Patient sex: F
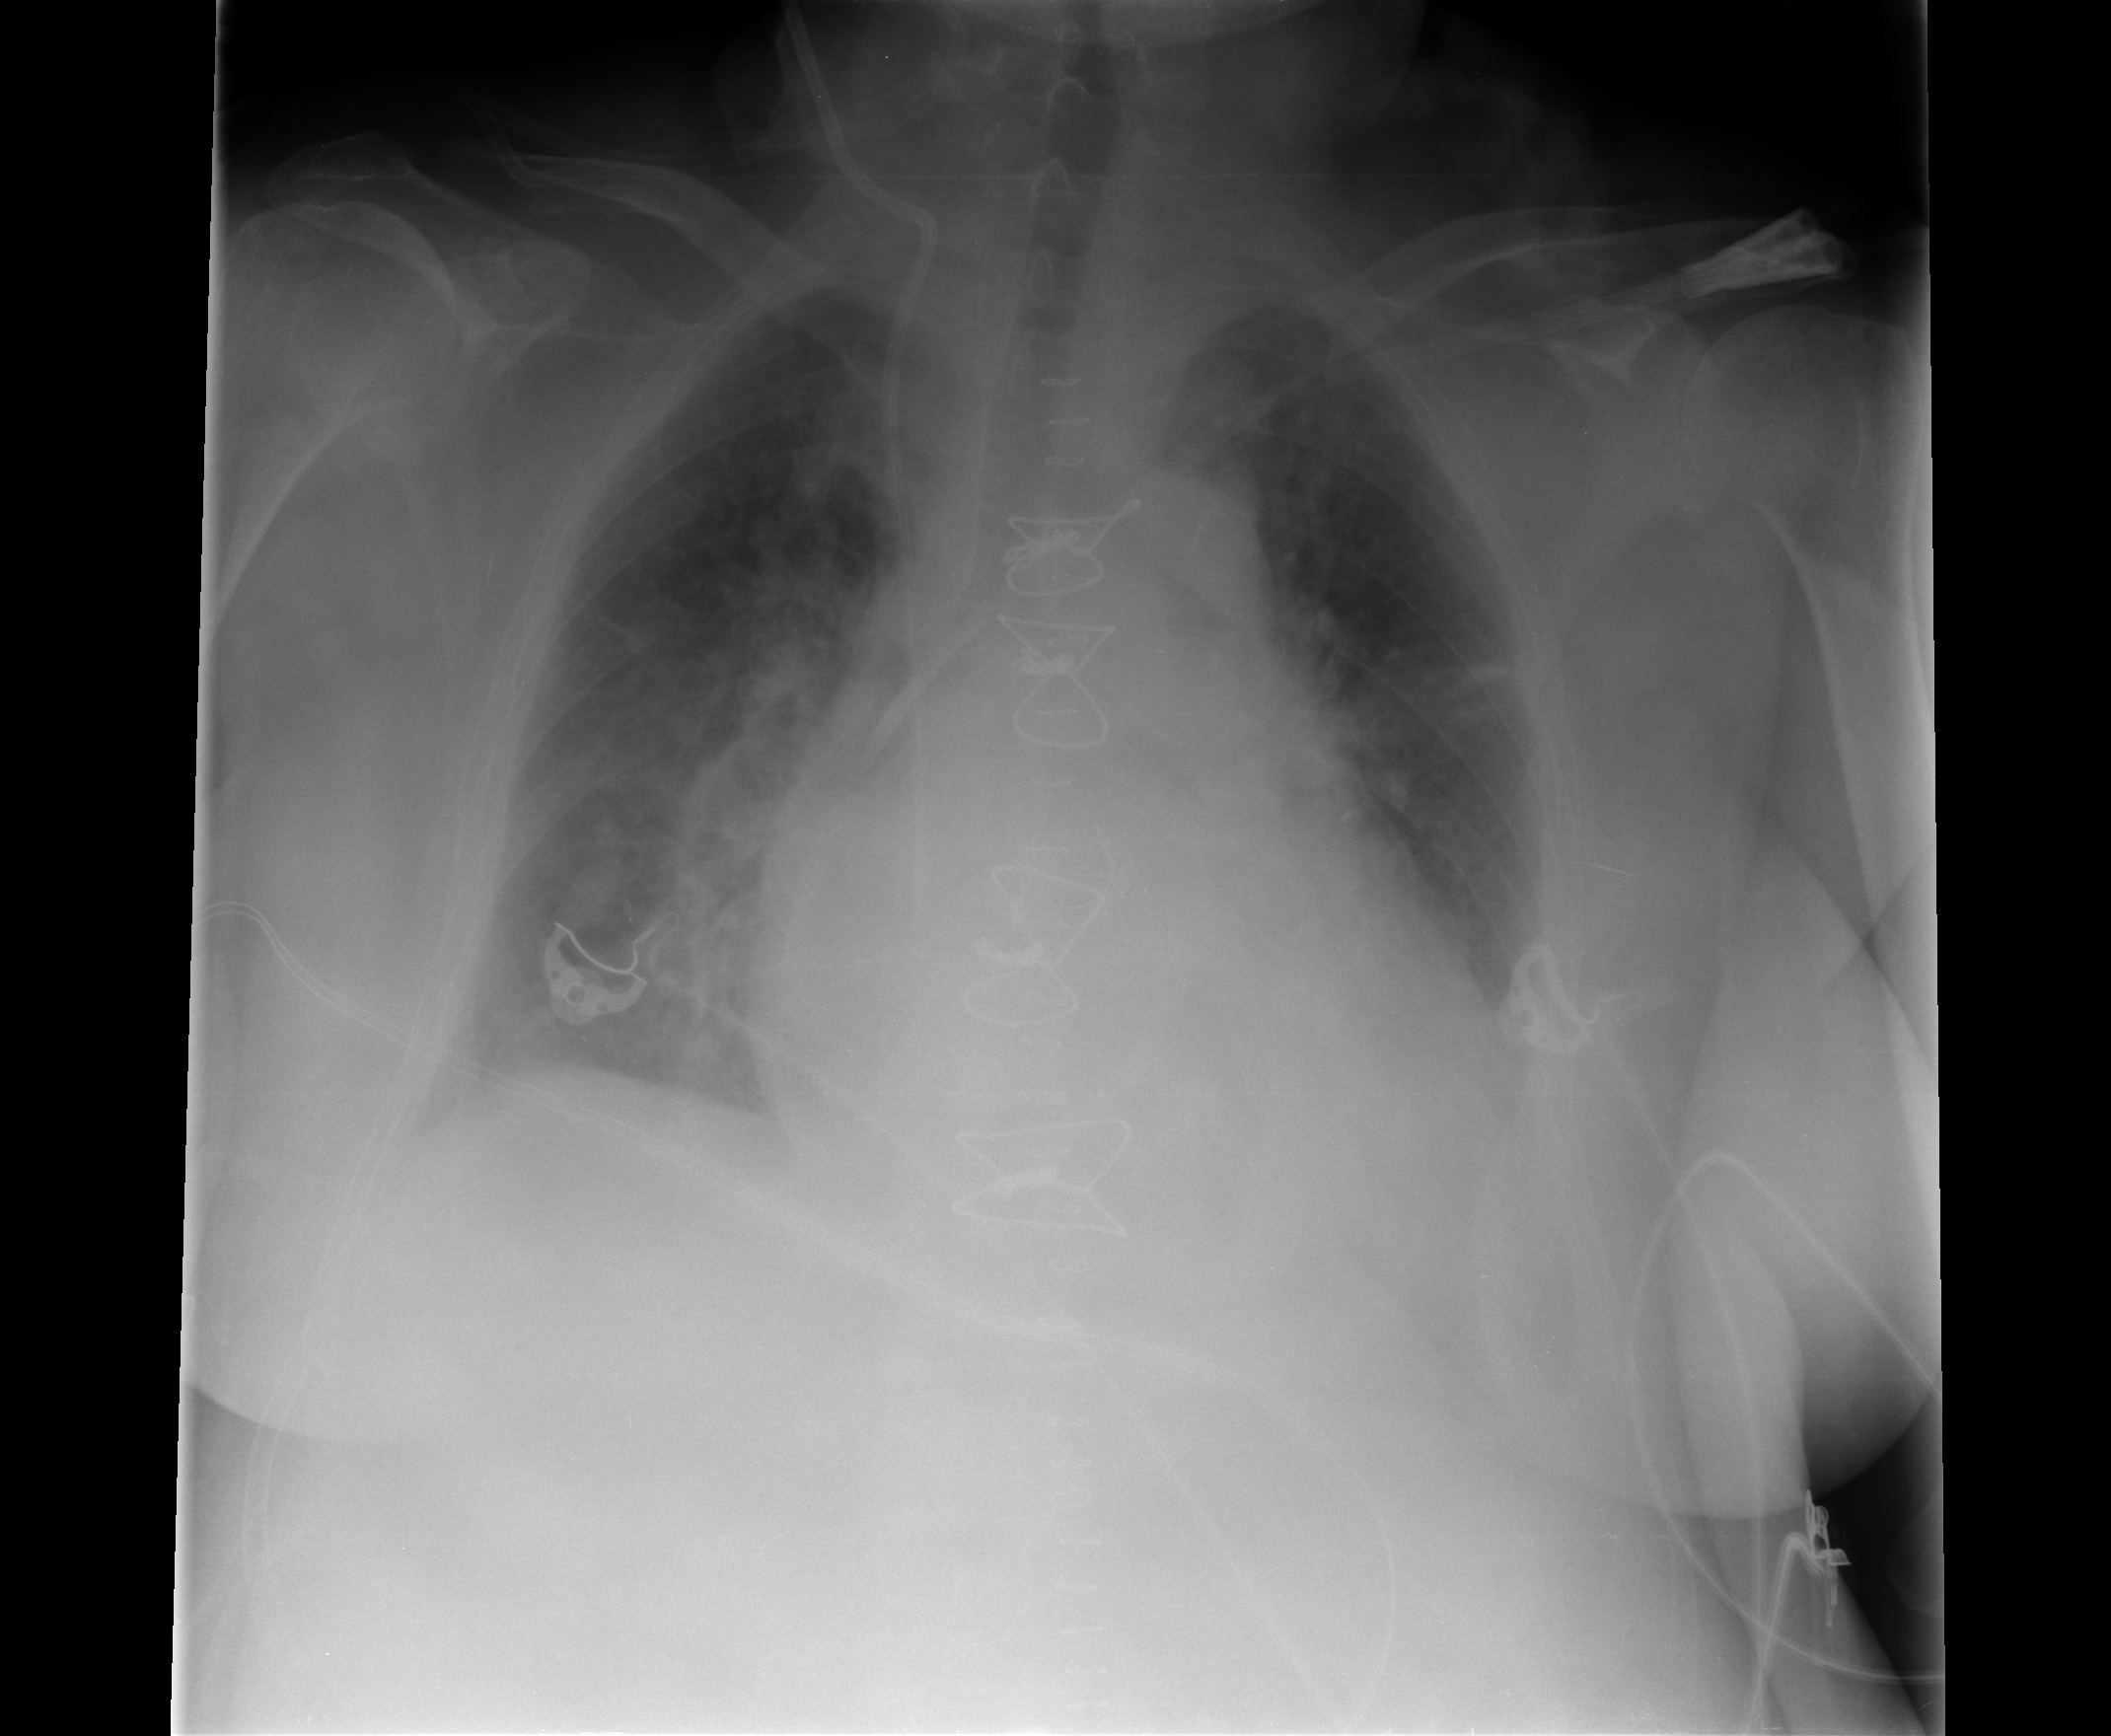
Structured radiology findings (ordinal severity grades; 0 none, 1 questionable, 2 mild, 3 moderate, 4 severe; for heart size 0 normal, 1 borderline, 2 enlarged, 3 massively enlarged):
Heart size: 2
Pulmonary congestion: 2
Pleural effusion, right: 1
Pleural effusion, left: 2
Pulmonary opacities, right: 2
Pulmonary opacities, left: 0
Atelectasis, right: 2
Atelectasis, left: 2